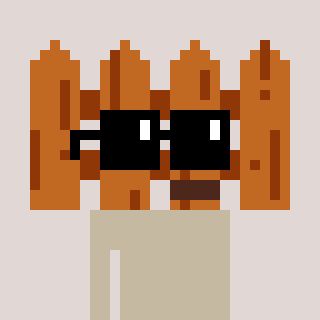
a pixel art character with square black sunglasses, a fence-shaped head and a bege-colored body on a warm background